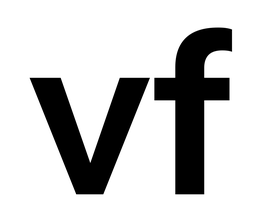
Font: InstrumentSans_SemiBold